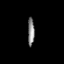
Tissue: prostate
Cell type: Myeloid cells
Senescence score: 0.7158
Nuclear area (px): 183
Mean DAPI intensity: 133.251